Question: Avast there fellow programmers!
I have the following problem:
I have two rectangles overlapping like shown on the picture below.

I want to figure out the polygon consisting of point ABCDEF.
Alternate christmas description: The red cookie cutter is cutting away a bit of the black cookie. I want to calculate the black cookie.
Each rectangle is a data structure with 4 2d-vertices.
What is the best algorithm to achieve this?
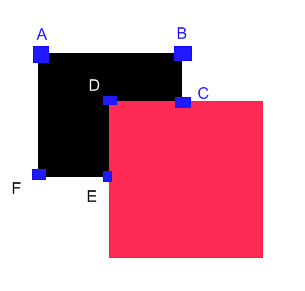
Answer: This is a special case of general 2D polygon clipping. A good place to start is the Weiler-Atherton algorithm. <URL>. The algorithm seems to match the data structure you've described pretty well.
Note that it's quite possible you'll end up with a rectangle with a hole in it (if the red one is entirely inside the black one) or even two rectangles (eg if the red is taller and skinnier than the black). If you're certain there is only one corner of the red rectangle inside the black one then the solution should be much simpler.